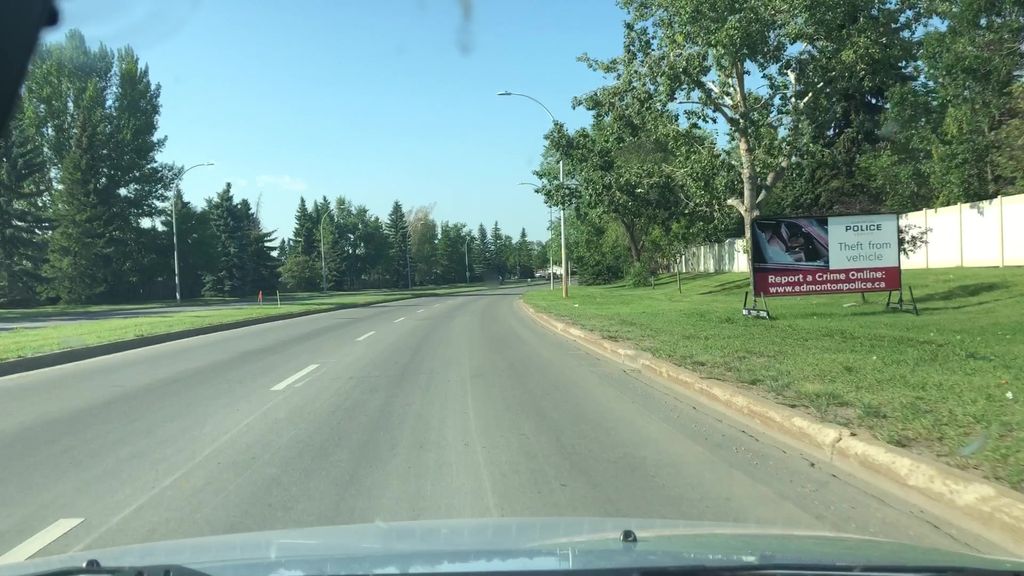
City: edmonton